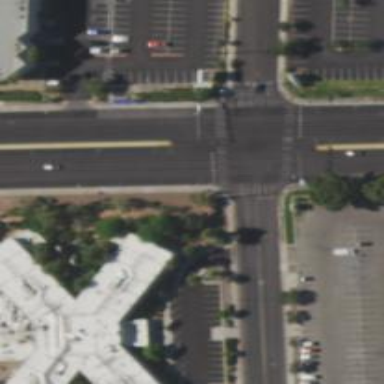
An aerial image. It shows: Solid stop line on the road marking.